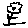
Label: flower